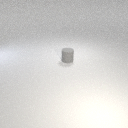
small gray rubber cylinder